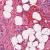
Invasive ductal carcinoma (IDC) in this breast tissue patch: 0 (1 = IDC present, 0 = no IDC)